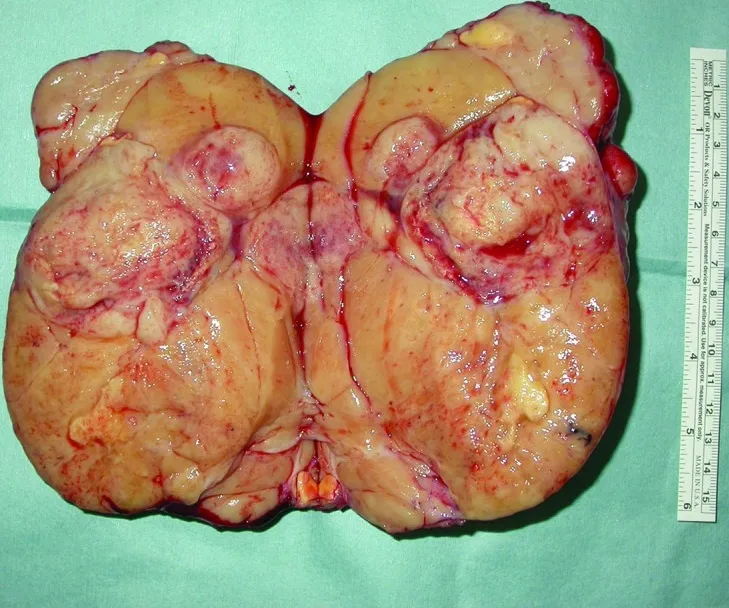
Cut surface of the tumor shows greyish white tissue, cystic areas and a central fibrous core.
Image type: pathology (h&e)